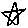
Label: star